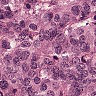
Metastatic tissue present: yes